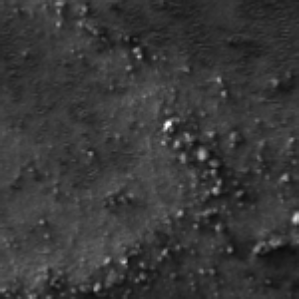
Label: frost